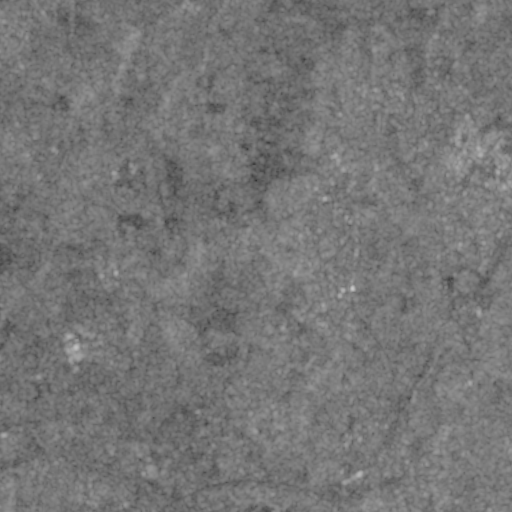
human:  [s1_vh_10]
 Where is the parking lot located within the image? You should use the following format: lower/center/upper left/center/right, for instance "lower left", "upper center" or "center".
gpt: The parking lot is located in the center right of the image.
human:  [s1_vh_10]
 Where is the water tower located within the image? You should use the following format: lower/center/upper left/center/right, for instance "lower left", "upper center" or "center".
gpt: The water tower is located in the center of the image.
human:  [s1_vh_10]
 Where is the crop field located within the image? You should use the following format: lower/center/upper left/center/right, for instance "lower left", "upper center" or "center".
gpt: There is no crop field in the image.

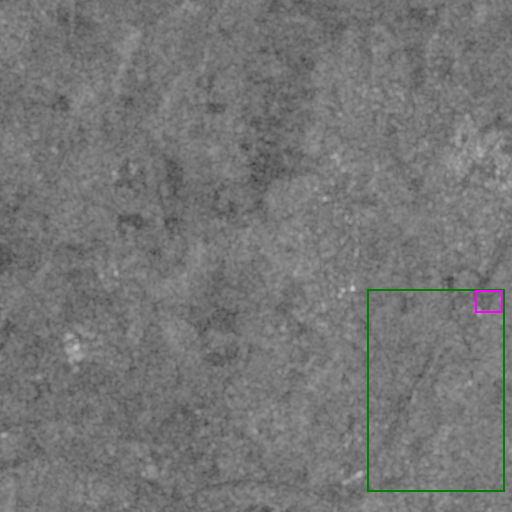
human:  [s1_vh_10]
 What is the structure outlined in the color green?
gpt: The structure outlined in green is a park.
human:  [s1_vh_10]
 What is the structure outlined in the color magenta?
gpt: The structure outlined in magenta is a parking lot.
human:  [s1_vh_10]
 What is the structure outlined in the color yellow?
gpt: There is no yellow outline.